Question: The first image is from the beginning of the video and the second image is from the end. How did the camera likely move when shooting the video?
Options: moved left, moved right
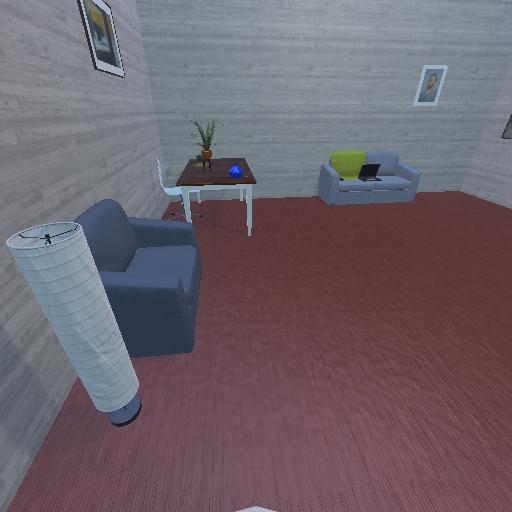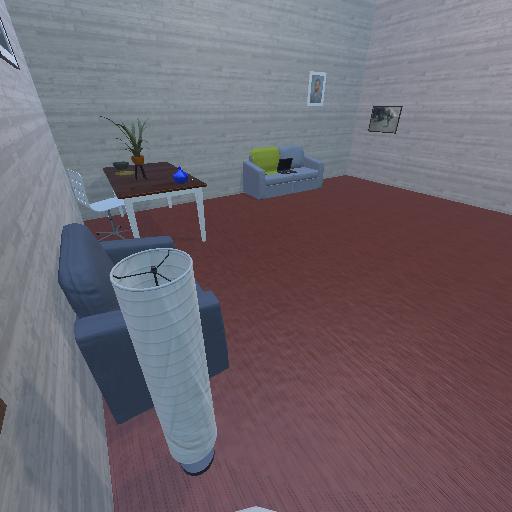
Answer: moved left